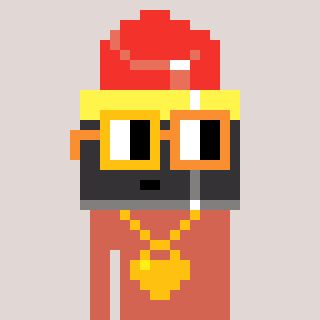
a pixel art character with square yellow and orange glasses, a lipstick-shaped head and a peachy-colored body on a warm background